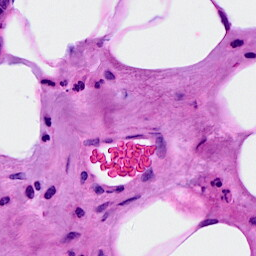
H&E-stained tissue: Breast